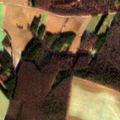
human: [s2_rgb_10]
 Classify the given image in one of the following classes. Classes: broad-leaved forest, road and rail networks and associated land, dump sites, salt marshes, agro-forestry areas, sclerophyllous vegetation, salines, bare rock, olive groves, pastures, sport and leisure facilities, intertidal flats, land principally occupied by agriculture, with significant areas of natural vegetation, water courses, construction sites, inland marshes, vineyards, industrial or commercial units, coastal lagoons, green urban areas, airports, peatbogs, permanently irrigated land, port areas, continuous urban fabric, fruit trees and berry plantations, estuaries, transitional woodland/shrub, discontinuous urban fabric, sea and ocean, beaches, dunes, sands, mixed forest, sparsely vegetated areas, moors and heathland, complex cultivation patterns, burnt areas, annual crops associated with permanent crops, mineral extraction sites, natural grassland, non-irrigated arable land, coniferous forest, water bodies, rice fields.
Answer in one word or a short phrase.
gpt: non-irrigated arable land, broad-leaved forest, mixed forest